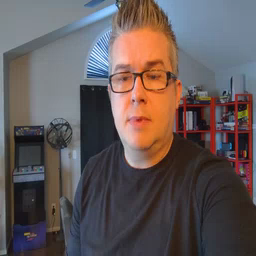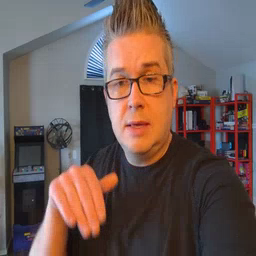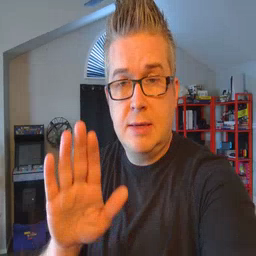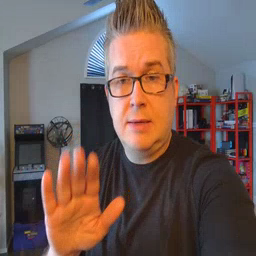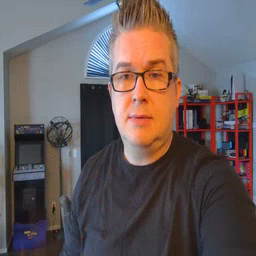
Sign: into